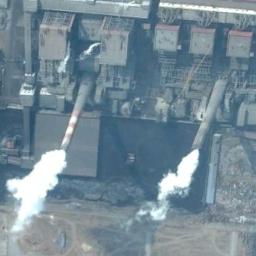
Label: thermal_power_station